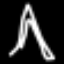
Label: The Eiffel Tower